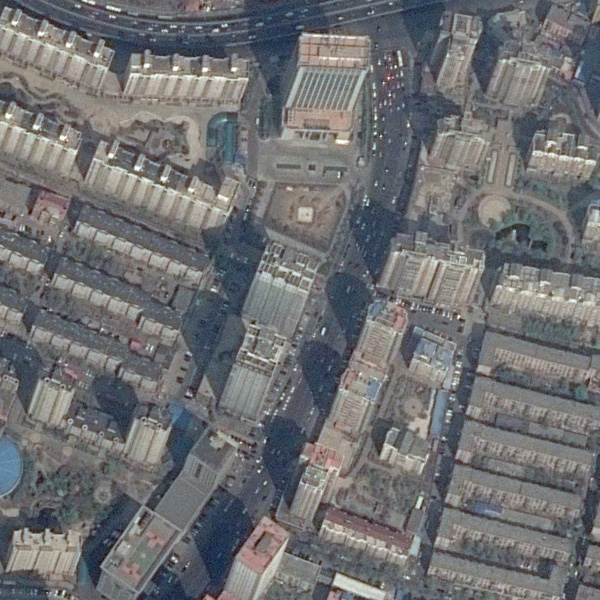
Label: Commercial